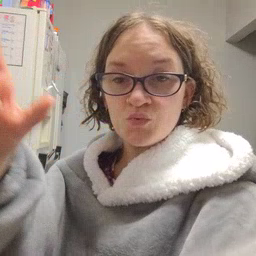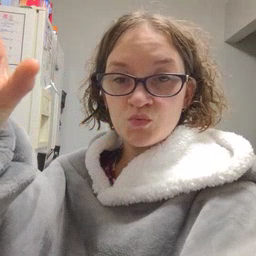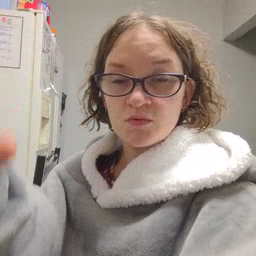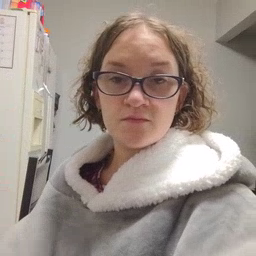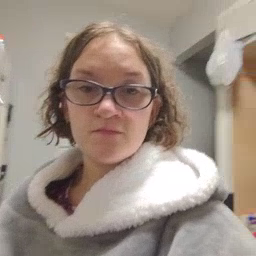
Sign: moon